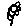
Label: flower